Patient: sex F, age 71
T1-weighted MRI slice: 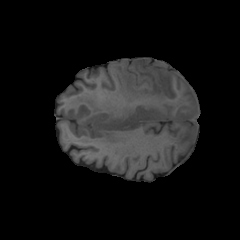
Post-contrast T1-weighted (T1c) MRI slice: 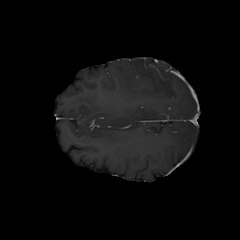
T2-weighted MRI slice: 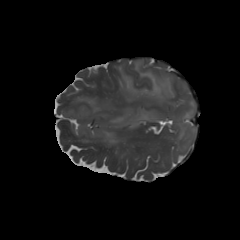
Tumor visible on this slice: yes
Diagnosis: Glioblastoma, IDH-wildtype
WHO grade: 4